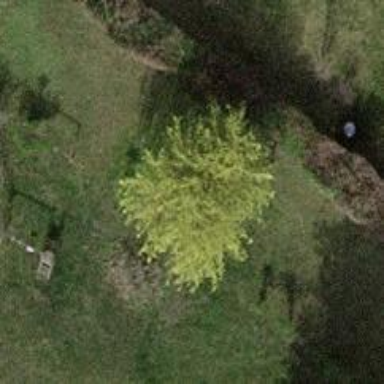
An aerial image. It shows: Evergreen needle-leaved tree.